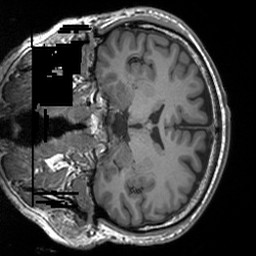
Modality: T1w
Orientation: coronal
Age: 30
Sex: male
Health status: healthy
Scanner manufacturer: siemens
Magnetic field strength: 3 T
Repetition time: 1.9 s
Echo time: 0.00252 s